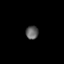
Tissue: prostate
Cell type: T cells
Senescence score: 0.3174
Nuclear area (px): 167
Mean DAPI intensity: 94.737